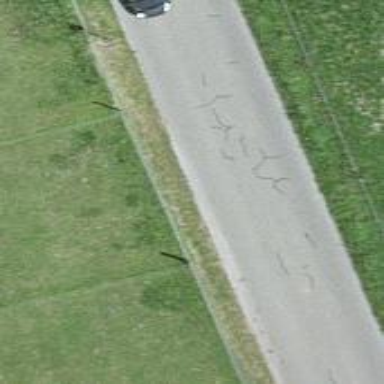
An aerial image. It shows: Tertiary road.